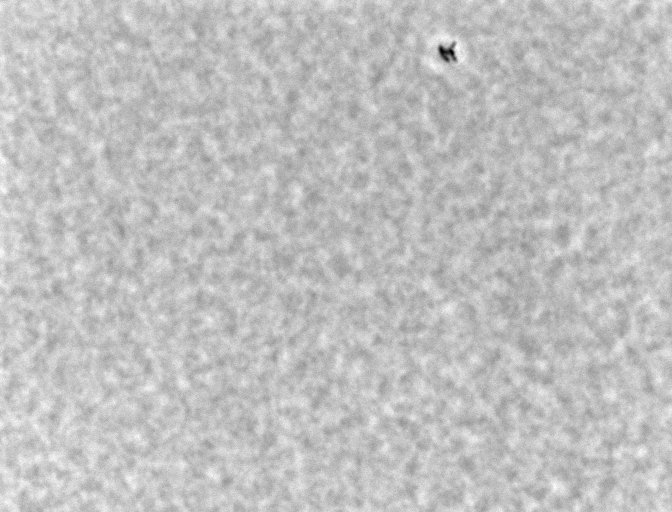
Listeria innocua